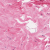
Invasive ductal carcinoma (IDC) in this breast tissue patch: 0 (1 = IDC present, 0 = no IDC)